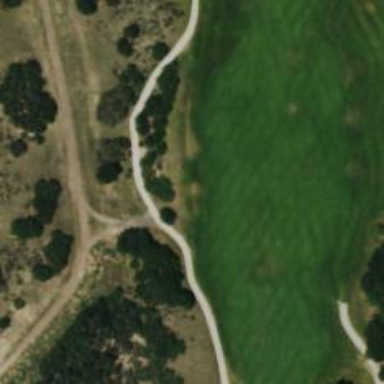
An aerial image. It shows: Path designated as golf cartpath. It is specifically marked as Golf Cart path.